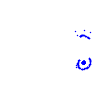
Particle: electron